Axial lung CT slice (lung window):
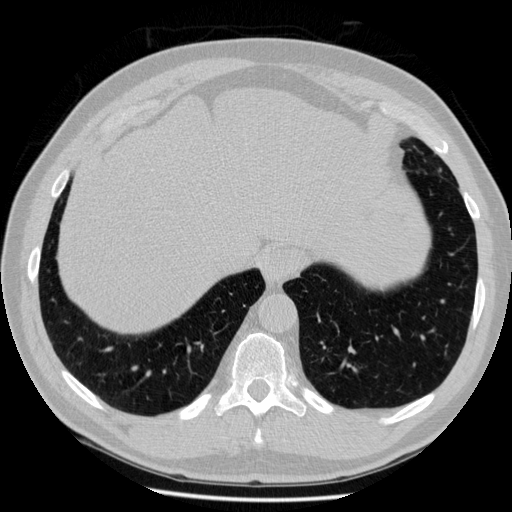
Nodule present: no